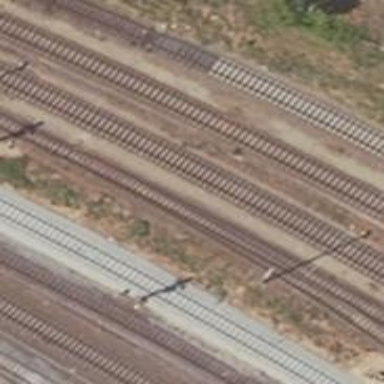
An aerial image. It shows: Railway switch.